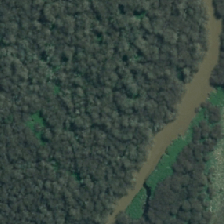
Land cover: deciduous_hardwood